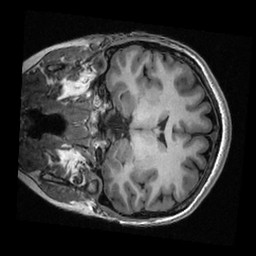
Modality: T1w
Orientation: coronal
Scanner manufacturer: ge
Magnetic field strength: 3 T
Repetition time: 0.007684 s
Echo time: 0.002936 s